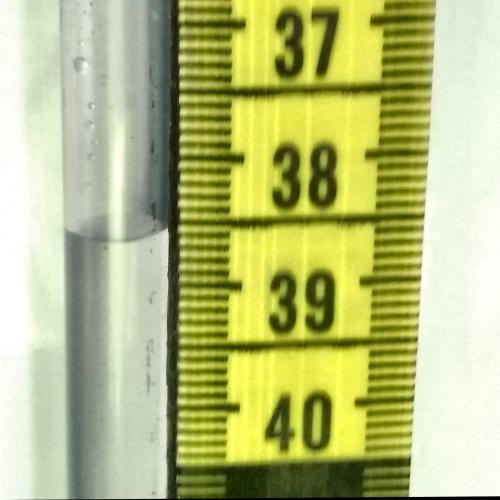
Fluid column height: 38.6 cm